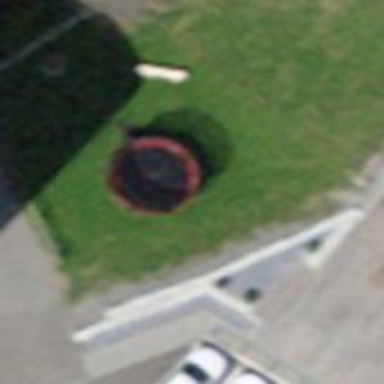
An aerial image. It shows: Playground featuring trampoline.